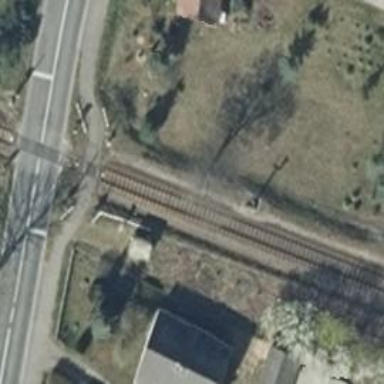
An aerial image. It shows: Light railway signal with repeated crossing indication.